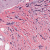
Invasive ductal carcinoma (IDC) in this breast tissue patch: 1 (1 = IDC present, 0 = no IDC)